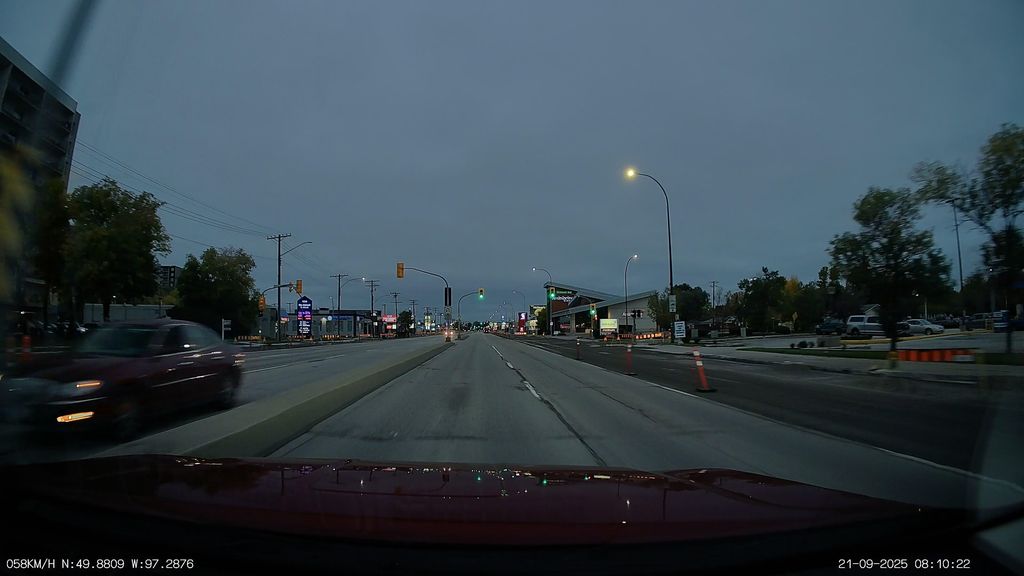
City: winnipeg